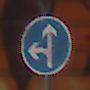
Verkehrszeichen: VorgeschriebeneFahrtrichtungGeradeausOderLinks
Umgebung: Outdoor, Urban
Tageszeit: MorningAfternoon
Wetter: Clear
Licht: Natural
Jahreszeit: NotSpecified
Kontrast: MediumContrast